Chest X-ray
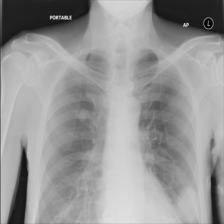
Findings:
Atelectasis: negative
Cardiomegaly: negative
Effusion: negative
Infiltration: negative
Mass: negative
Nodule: negative
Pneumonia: negative
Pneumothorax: negative
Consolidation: negative
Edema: negative
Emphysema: negative
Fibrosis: negative
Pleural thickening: negative
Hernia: negative